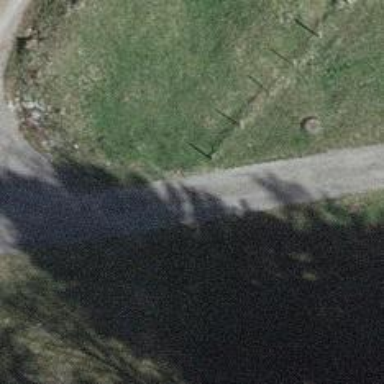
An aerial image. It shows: Guidepost with information.